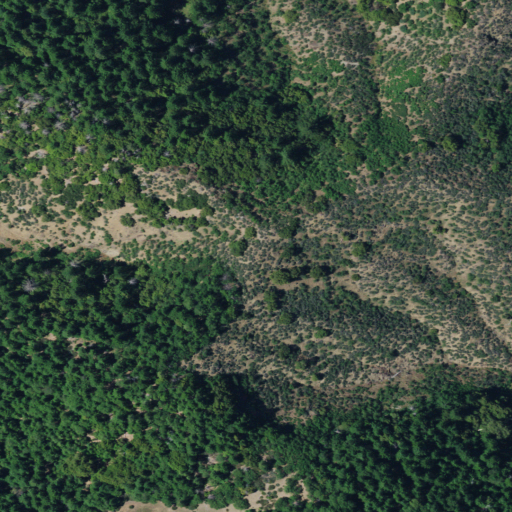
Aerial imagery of mountain in California named Little Baldy containing evergreen forest and shrub